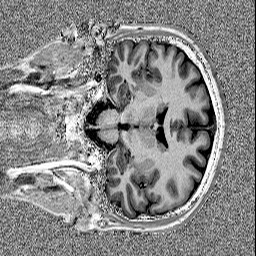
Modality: MP2RAGE
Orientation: coronal
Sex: male